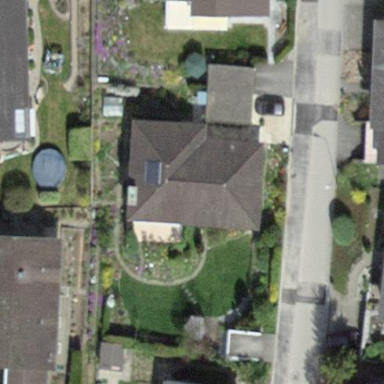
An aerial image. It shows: Simple house.